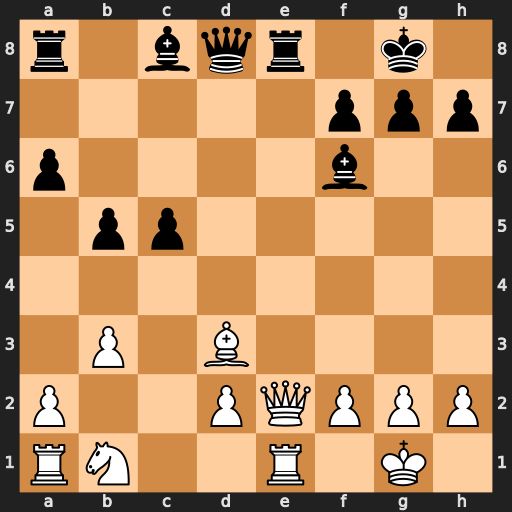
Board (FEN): r1bqr1k1/5ppp/p4b2/1pp5/8/1P1B4/P2PQPPP/RN2R1K1
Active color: w
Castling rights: -
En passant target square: -
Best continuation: Qxe8+ Qxe8 Rxe8#